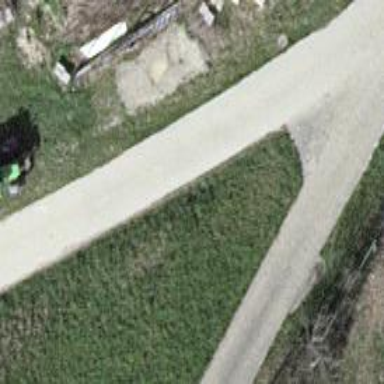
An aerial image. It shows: Concrete track with grade 1 standard.